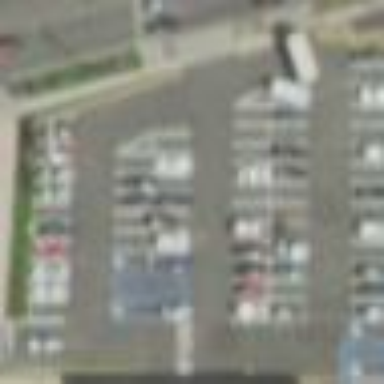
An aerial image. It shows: Parking area with surface.